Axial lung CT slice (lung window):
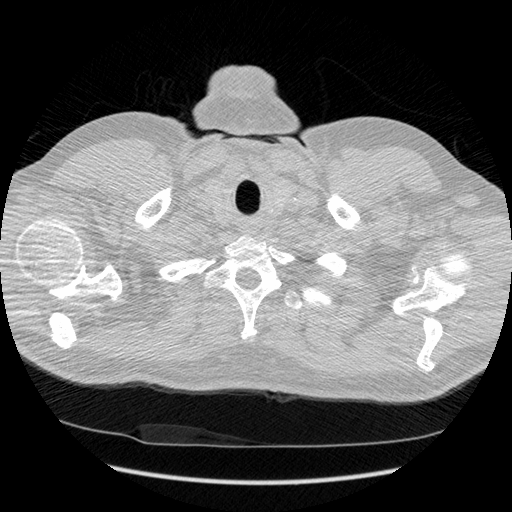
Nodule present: no